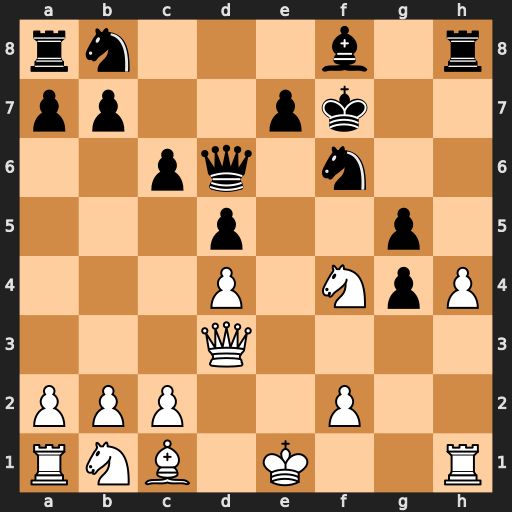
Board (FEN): rn3b1r/pp2pk2/2pq1n2/3p2p1/3P1NpP/3Q4/PPP2P2/RNB1K2R
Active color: w
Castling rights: KQ
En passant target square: -
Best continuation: Qg6#